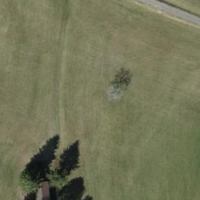
EUNIS habitat code: 52
Species observed at this site:
Clinopodium vulgare